Question: something strange happened during the development of my app. I have a view with several UIButtons in it. All are using custom artwork and are UIButton with CostumType.
For me everything felt right. In the simulator and on the phone.
But when I give the app in someone else's hand the person taps on a button and it won't work. It feels like the button is just reaction to a certain tap which in fact doesn't feel right (if you compare it to normal behavior).
What can I do to make it behave normal? Normal means that somebody who is used to iOS Apps can use it like he except it works.
Here is an example code for a button:
'''
focusButton = [UIButton buttonWithType:UIButtonTypeCustom];
[focusButton setFrame:CGRectMake(self.bounds.size.width-(self.bounds.size.width/widthFactor)+108, self.bounds.origin.y+(self.bounds.size.height/(heightFactor*2))+2, 36, 40)];
focusButton.contentHorizontalAlignment = false; // I think these lines doesn't effect the behavior
focusButton.contentVerticalAlignment = false;
[focusButton setBackgroundImage:[UIImage imageNamed:@"arrowUp.png"] forState:UIControlStateNormal];
[focusButton setBackgroundImage:[UIImage imageNamed:@"arrowUpH.png"] forState:UIControlStateHighlighted];
[focusButton addTarget:self action:@selector(focusOrDefocusCourse) forControlEvents:UIControlEventTouchUpInside];
[self addSubview:focusButton];
'''
The Button Background looks like this:

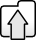
Answer: You may like to take a look at the UIButton property 'imageEdgeInsets'. This allows you to make the image draw into only part of the frame, so that the touchable area is bigger than the image itself (reducing the chance of 'missing' the button). You could do the following, for example:
'''
int touch_offset = 10;
[focusButton setFrame:CGRectMake(self.bounds.size.width-(self.bounds.size.width/widthFactor)+108-touch_offset, self.bounds.origin.y+(self.bounds.size.height/(heightFactor*2))+2-touch_offset, 36+(touch_offset*2), 40+(touch_offset*2))];
focusButton.imageEdgeInsets = UIEdgeInsetsMake(touch_offset, touch_offset, touch_offset, touch_offset);
'''
This should make the touchable area 10 pixels wider than the image on each side, adjustable by changing the touch_offset value. As a general guideline, Apple recommend using touchable areas no smaller than 44x44 pixels.